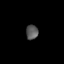
Tissue: lung
Cell type: Epithelial cells
Senescence score: 0.2307
Nuclear area (px): 173
Mean DAPI intensity: 89.052